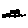
Label: car